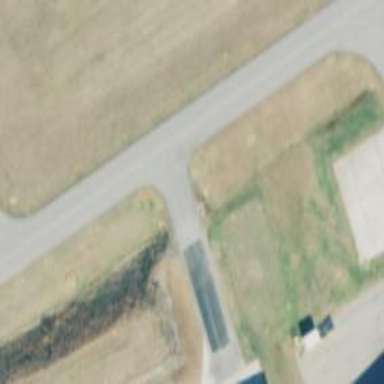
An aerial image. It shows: Image of taxiway at airport.